Field crop: maize
Growth stage: 2
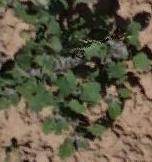
Species: chenopodium